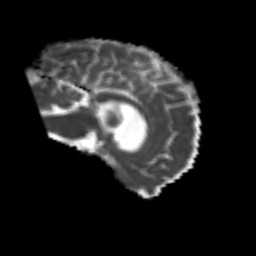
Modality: MD
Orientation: sagittal
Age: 76
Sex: female
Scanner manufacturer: siemens
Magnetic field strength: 3 T
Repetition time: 4.987 s
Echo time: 0.0792 s